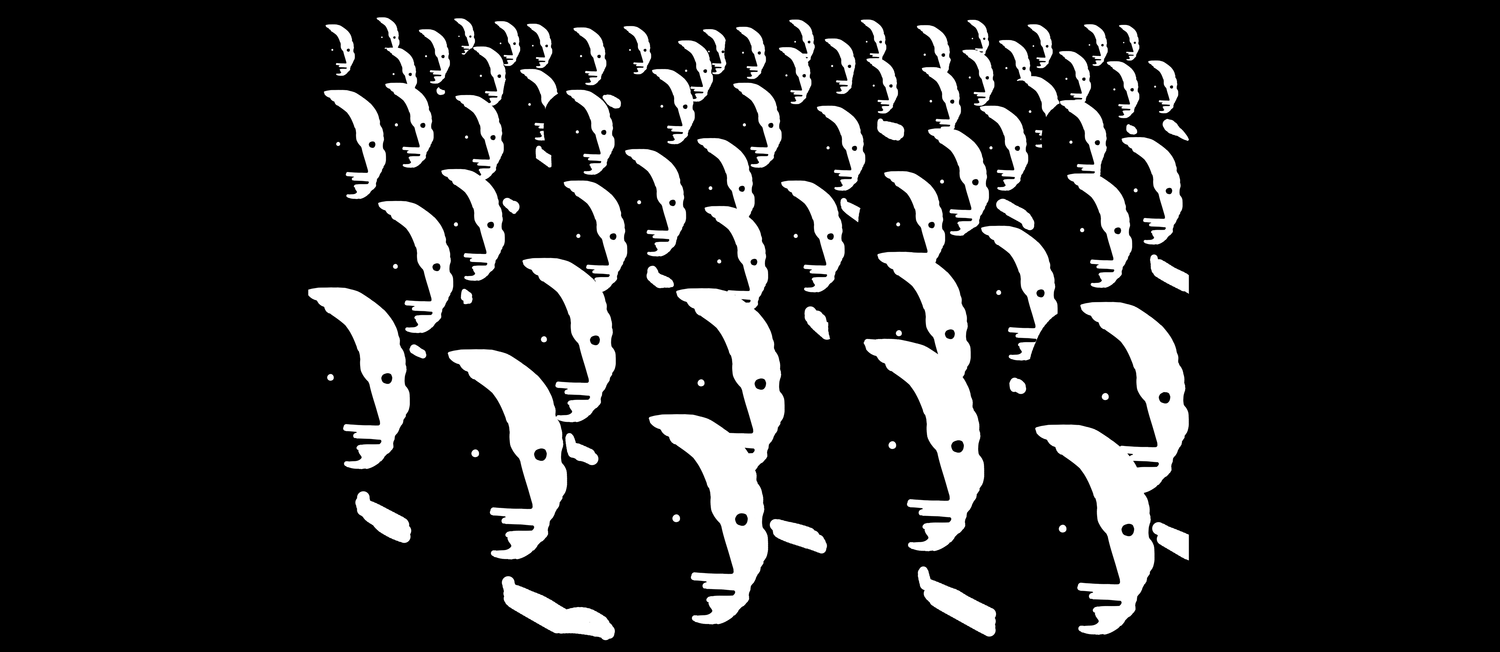
Label: 5_NPC